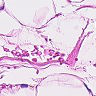
Metastatic tissue present: no